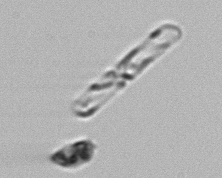
Label: Dactyliosolen_fragilissimus